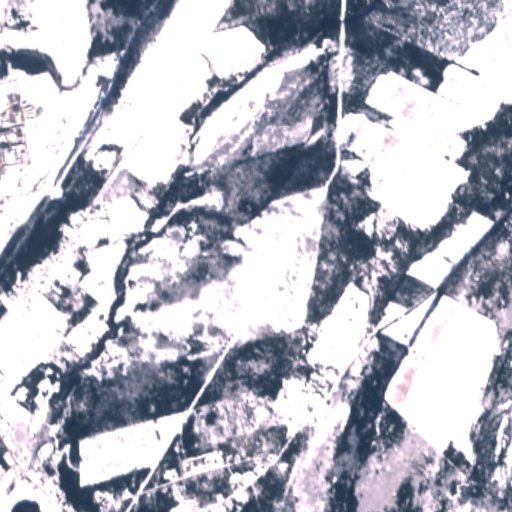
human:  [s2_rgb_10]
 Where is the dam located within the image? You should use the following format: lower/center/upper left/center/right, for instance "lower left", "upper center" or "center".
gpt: The dam is located in the upper center of the image.
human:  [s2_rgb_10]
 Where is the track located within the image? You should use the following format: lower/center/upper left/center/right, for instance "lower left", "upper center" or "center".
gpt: There is no track in the image.